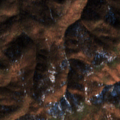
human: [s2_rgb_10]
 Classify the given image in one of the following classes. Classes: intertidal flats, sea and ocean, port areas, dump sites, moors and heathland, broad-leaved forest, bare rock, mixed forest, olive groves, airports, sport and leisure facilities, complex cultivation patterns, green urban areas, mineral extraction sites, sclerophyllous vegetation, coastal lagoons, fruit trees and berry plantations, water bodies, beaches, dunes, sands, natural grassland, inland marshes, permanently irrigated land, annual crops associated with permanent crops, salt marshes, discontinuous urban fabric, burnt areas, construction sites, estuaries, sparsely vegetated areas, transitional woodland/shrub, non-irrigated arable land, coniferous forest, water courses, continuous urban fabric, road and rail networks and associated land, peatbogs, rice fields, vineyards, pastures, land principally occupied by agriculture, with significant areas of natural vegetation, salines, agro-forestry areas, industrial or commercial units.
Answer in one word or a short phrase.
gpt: broad-leaved forest